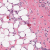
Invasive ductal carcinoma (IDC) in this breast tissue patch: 0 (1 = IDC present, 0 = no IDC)